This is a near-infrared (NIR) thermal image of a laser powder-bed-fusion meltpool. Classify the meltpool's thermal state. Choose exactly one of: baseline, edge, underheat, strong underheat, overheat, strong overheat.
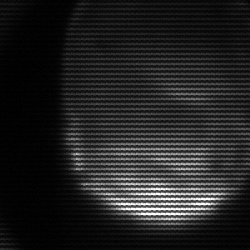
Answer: edge